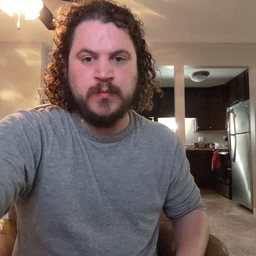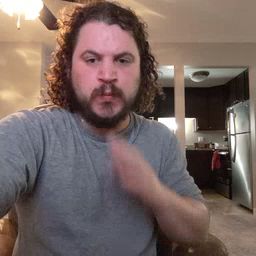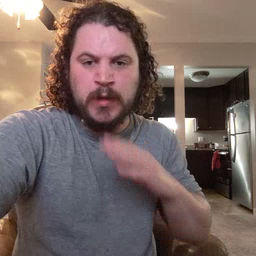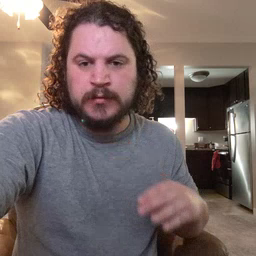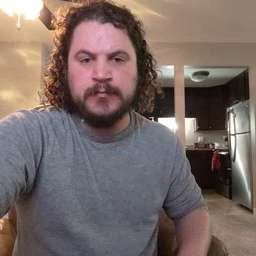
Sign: quiet